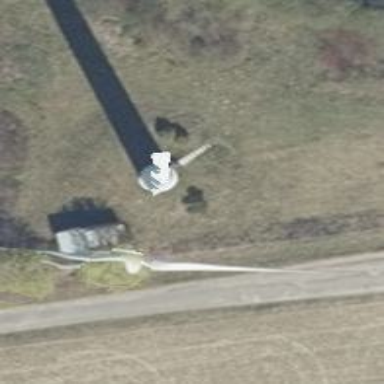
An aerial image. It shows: Wind turbine generator that utilizes wind as its source for generating electricity. It is of the horizontal axis type.